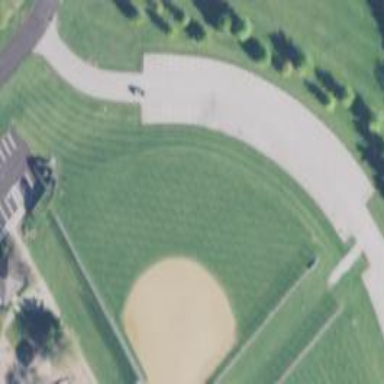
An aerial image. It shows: Baseball pitch with sandy surface. It is designated as leisure land for sports activities.